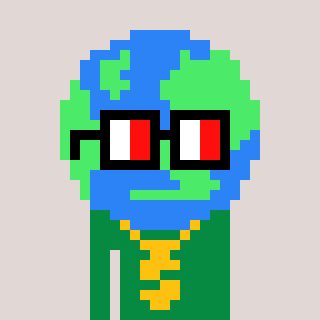
a pixel art character with square glasses with black frames and red eyes, a earth-shaped head and a green-colored body on a warm background